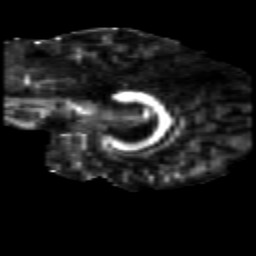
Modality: FA
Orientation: sagittal
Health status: healthy
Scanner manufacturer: siemens
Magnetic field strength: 3 T
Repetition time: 10 s
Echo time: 0.092 s